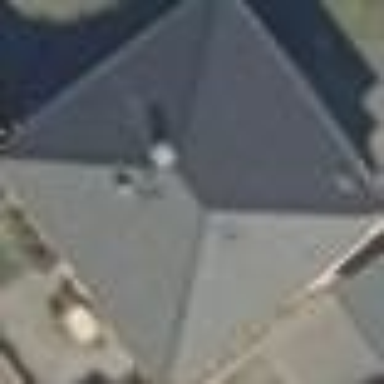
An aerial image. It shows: Detached building with hipped roof shape.